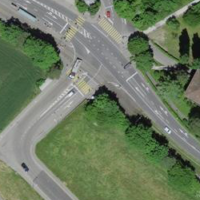
EUNIS habitat code: 53
Species observed at this site:
Maniola jurtina
Corvus corone